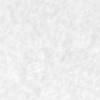
Label: no_change